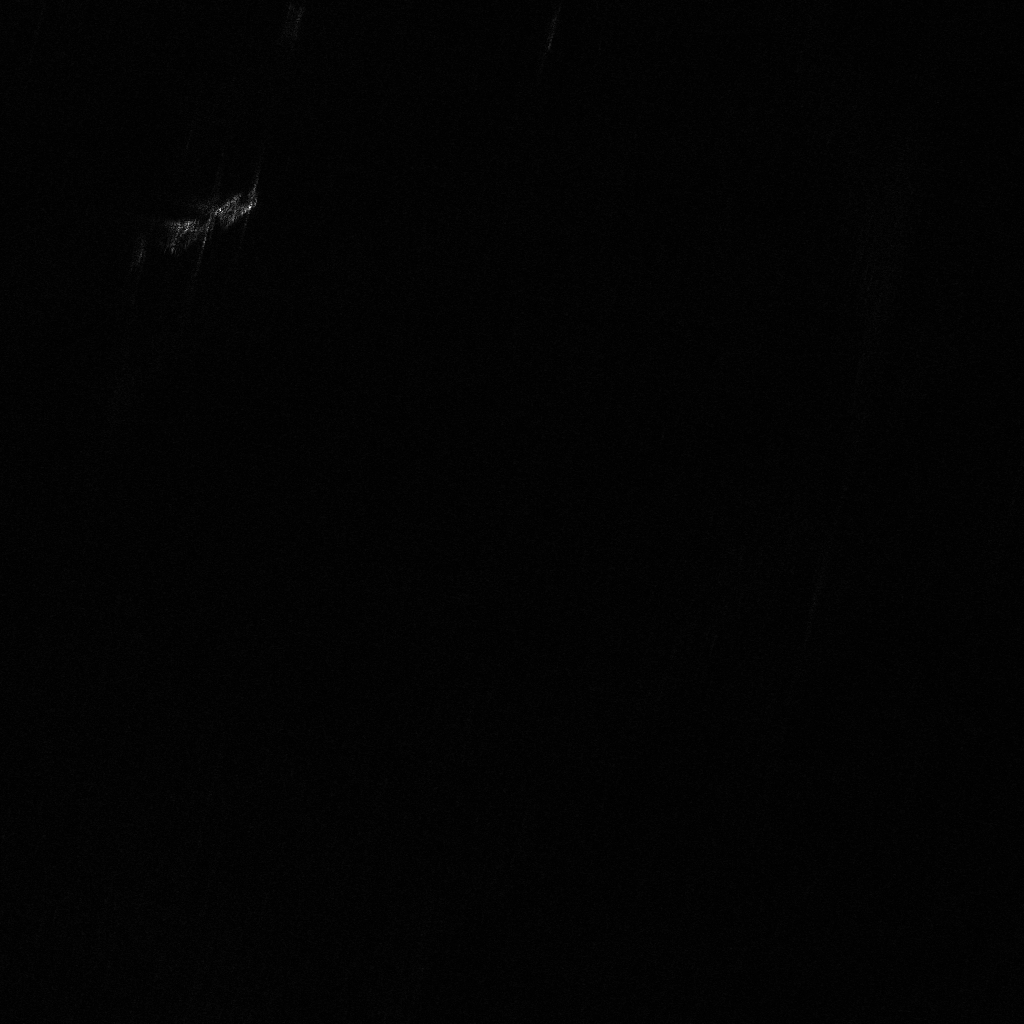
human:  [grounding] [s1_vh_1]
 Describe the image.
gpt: In the satellite image, there is  <ref>1 large container </ref> <box>[[19, 16, 22, 26, 60]]</box> located at top left.